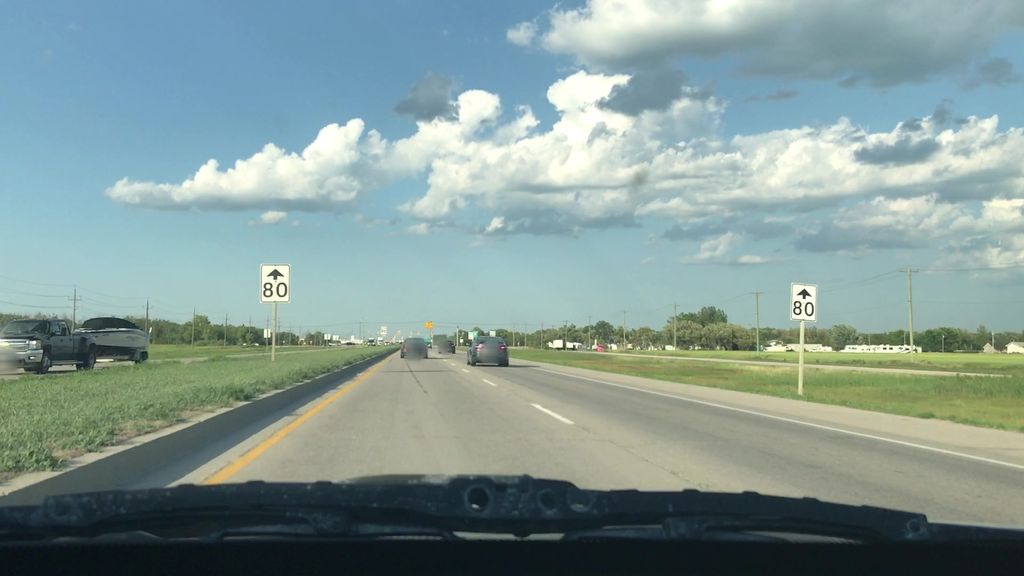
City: winnipeg